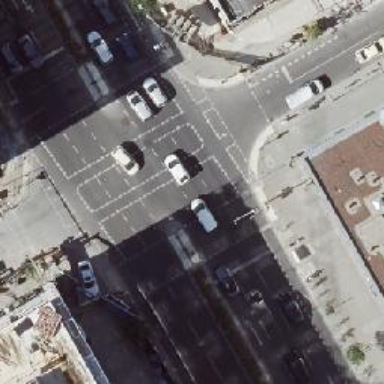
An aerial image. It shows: Crossing with traffic signals and pedestrian crossing island.